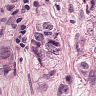
Metastatic tissue present: yes